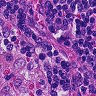
Metastatic tissue present: no